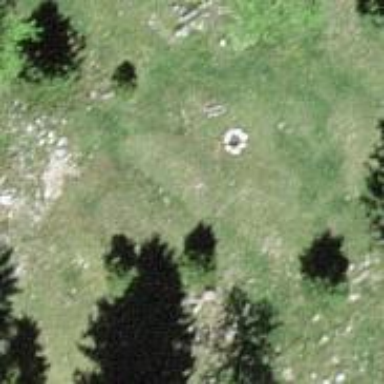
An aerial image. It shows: Needle-leaved tree in nature.